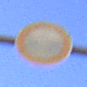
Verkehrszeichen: VerbotFahrzeugeAllerArt
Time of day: MorningAfternoon
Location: Outdoor (Nature)
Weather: Clear
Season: Winter
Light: Natural